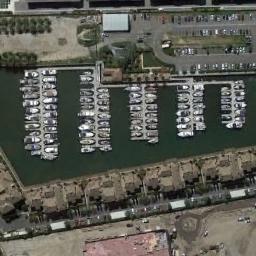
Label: harbor